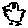
Label: bird